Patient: sex F, age 69
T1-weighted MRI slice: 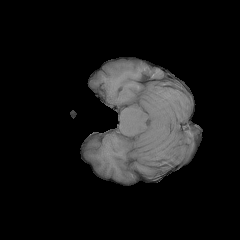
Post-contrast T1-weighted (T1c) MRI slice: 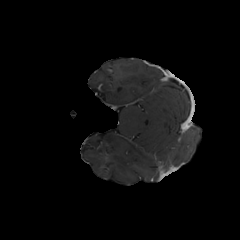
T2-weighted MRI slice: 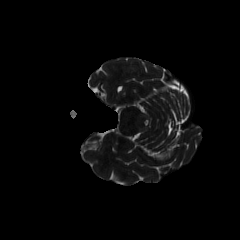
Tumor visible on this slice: no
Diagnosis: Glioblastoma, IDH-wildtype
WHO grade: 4